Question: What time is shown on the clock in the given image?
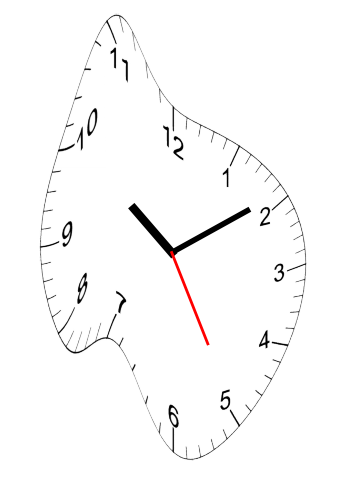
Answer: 10:09:25